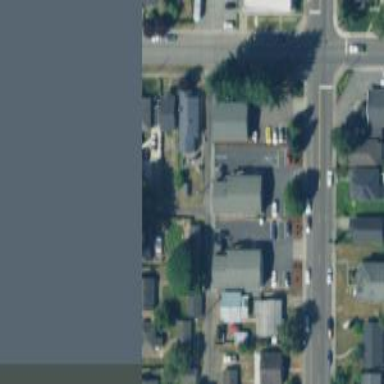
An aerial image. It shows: Alley classified as service road.